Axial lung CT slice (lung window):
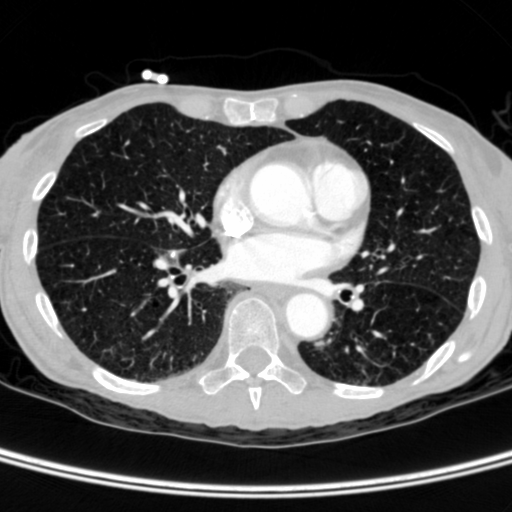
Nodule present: no